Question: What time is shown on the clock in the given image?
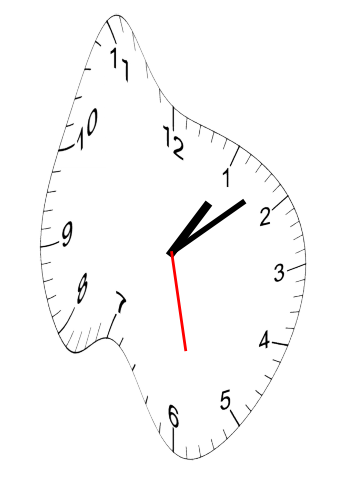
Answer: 01:08:28